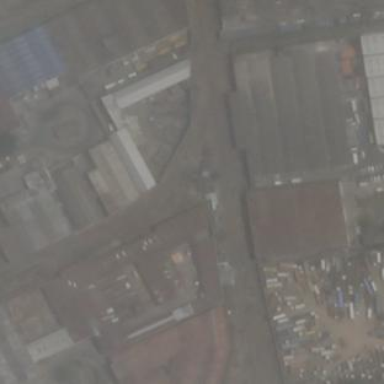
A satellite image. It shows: Industrial building.